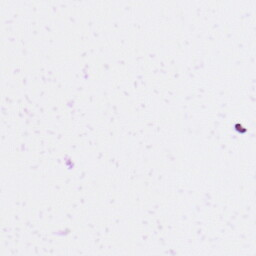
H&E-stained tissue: Skin